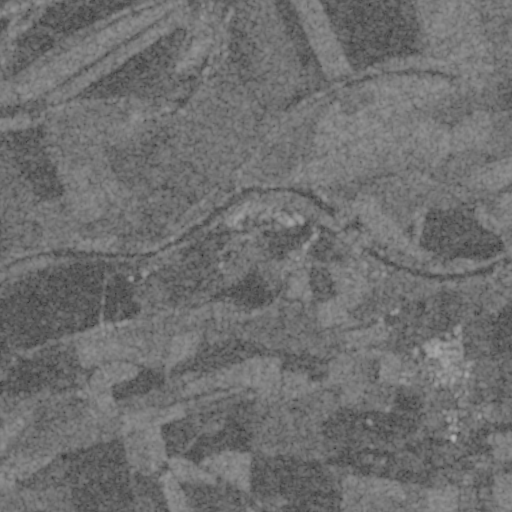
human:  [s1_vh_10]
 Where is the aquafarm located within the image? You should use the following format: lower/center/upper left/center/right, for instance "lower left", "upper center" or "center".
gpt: The aquafarm is located in the lower center of the image.
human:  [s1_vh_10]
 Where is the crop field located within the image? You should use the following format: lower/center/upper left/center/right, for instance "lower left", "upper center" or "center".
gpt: The crop field is located in the lower right of the image.
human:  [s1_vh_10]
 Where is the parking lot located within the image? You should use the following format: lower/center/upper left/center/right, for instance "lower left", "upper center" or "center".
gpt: The parking lot is located in the lower right of the image.
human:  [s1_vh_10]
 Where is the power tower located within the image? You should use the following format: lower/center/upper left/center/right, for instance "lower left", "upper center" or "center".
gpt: The power tower is located in the lower right of the image.
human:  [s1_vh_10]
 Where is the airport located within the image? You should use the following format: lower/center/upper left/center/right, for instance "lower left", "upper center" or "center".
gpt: There is no airport in the image.

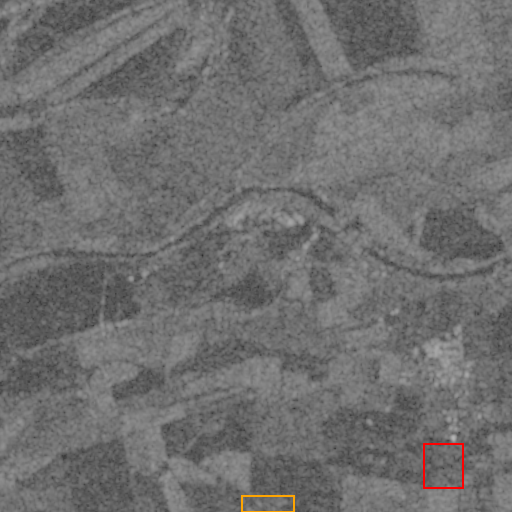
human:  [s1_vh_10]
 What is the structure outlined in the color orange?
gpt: The structure outlined in orange is an aquafarm.
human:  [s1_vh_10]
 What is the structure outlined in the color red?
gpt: The structure outlined in red is a crop field.
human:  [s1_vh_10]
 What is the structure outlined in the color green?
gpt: There is no green outline.